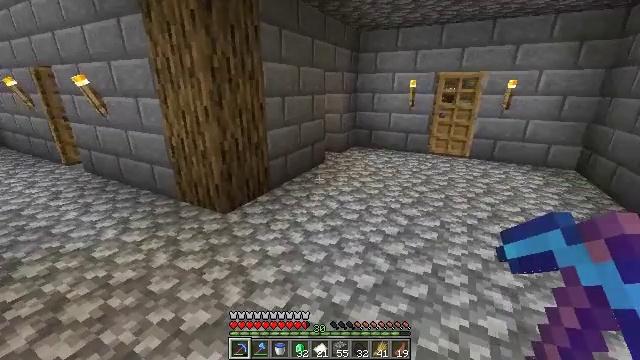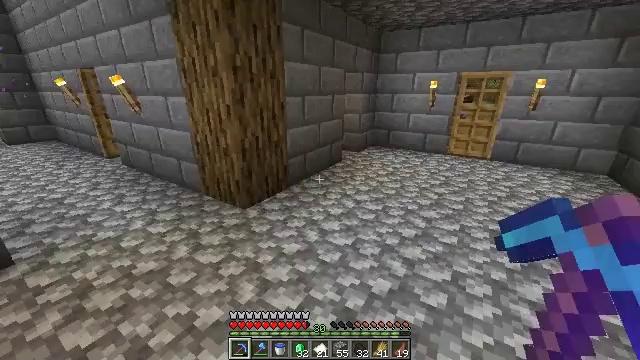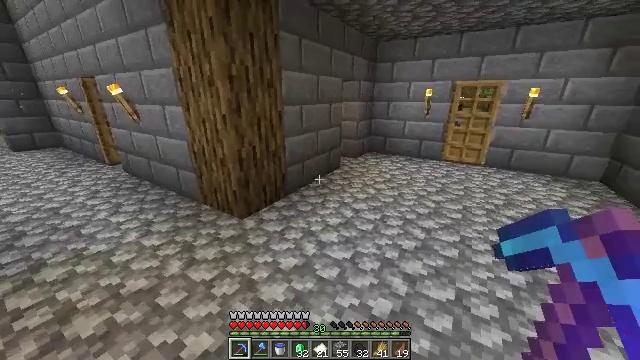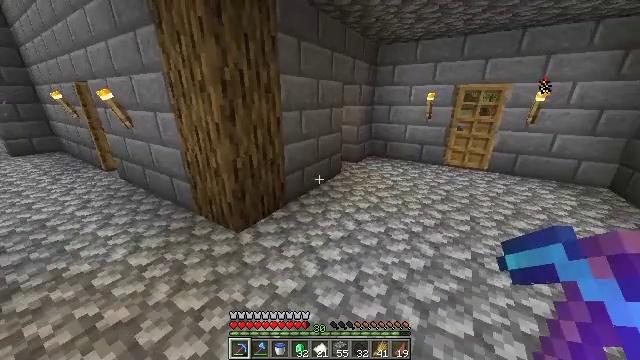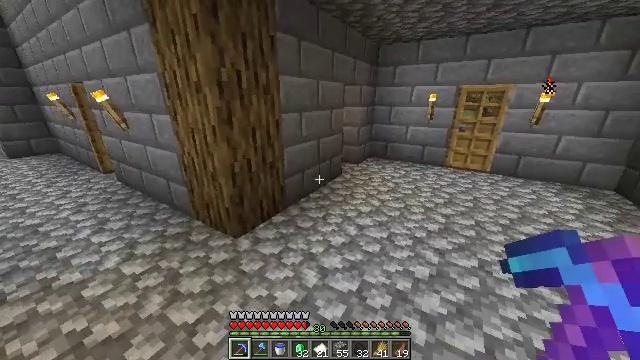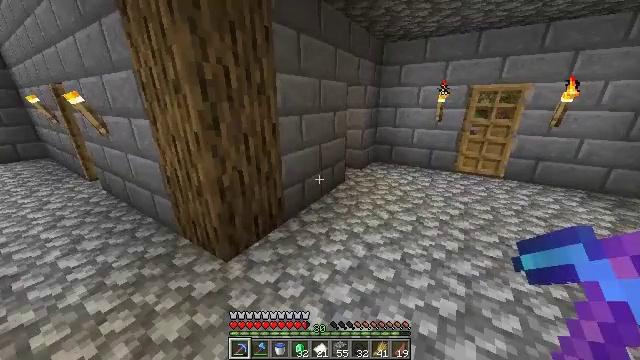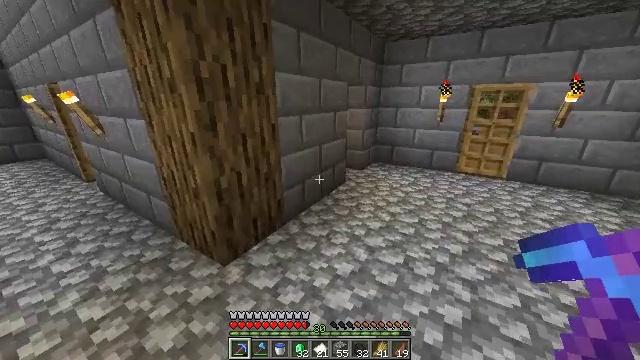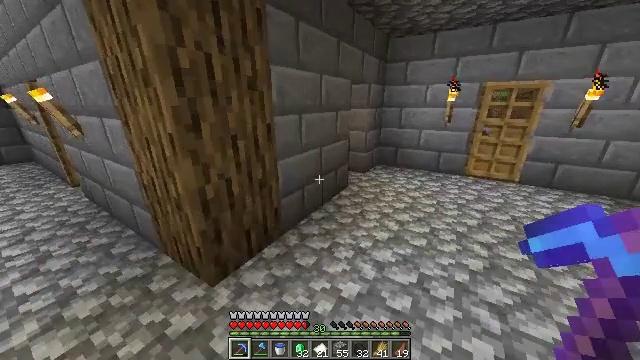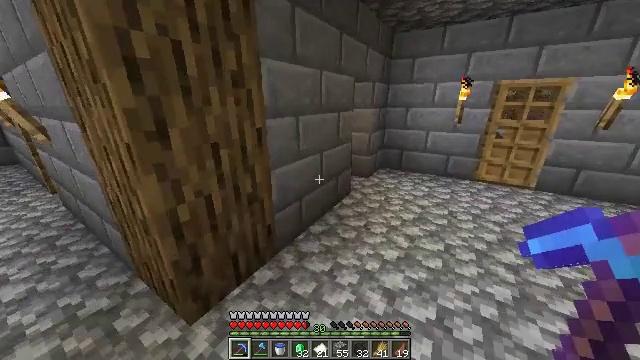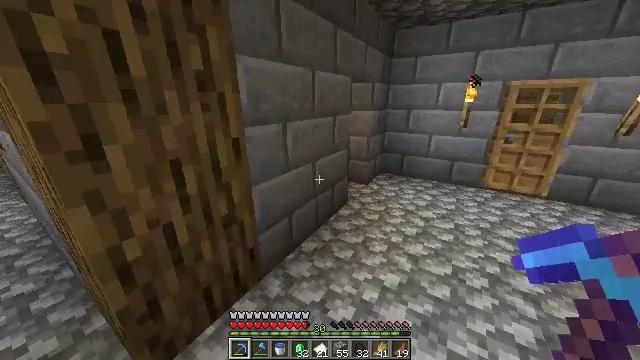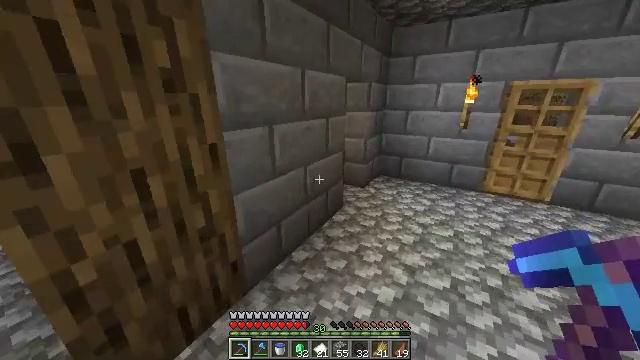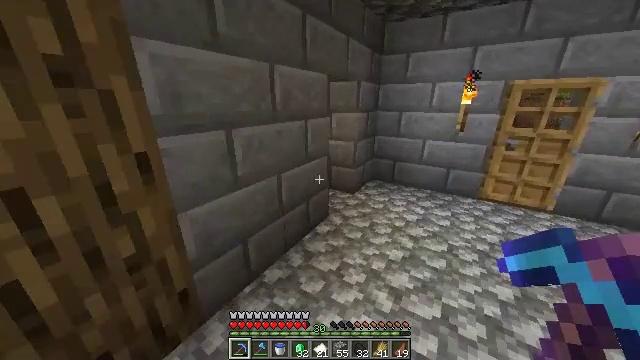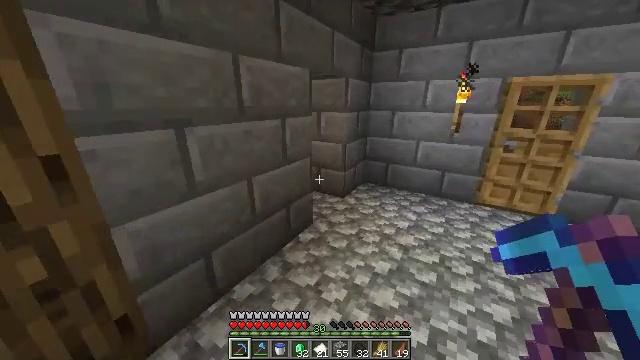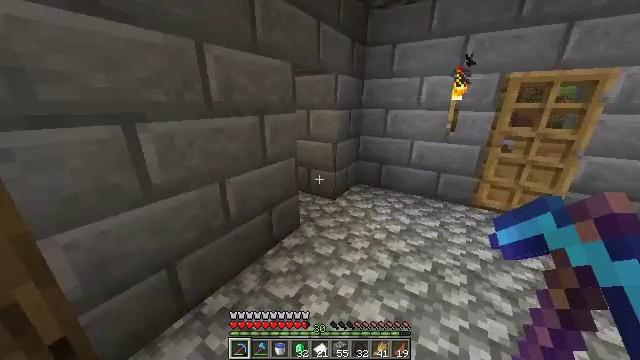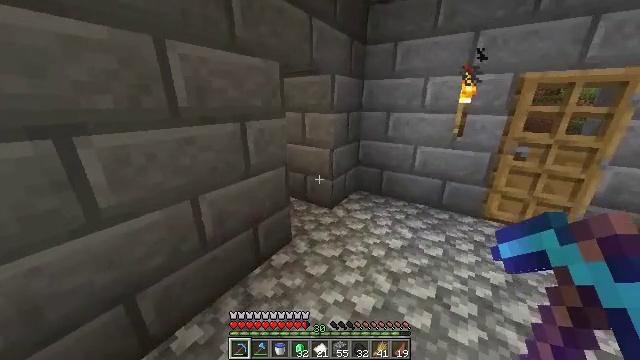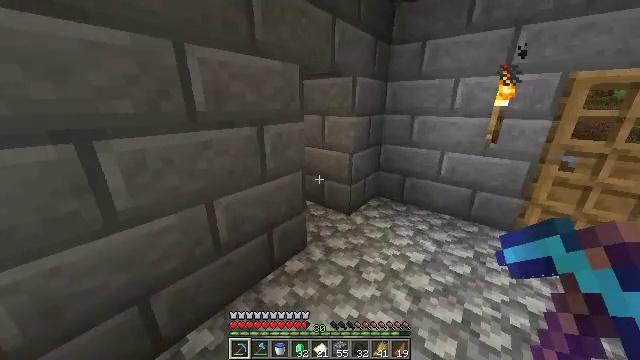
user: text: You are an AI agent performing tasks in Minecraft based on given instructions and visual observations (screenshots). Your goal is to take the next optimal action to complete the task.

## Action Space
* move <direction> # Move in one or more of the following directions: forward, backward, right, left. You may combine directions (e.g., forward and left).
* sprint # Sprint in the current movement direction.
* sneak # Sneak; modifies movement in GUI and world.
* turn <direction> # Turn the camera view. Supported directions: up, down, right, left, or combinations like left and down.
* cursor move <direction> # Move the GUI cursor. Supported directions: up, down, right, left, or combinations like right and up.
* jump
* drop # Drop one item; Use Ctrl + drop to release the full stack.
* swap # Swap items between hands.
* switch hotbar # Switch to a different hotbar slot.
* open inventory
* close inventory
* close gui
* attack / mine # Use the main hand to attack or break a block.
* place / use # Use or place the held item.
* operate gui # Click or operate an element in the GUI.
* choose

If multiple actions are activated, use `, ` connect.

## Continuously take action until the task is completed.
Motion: motion action
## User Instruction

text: Create iron nugget from iron ingot.
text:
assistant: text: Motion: move forward, sprint, turn left
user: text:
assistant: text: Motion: move forward, sprint
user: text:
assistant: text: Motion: move forward, sprint
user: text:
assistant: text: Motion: move forward, sprint
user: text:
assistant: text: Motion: move forward, sprint
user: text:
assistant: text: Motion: move forward, sprint
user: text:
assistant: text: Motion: move forward, sprint
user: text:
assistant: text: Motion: move forward, sprint
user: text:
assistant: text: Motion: move forward and move right, sprint
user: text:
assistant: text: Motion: move forward and move right, sprint
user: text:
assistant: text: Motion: move forward and move right, sprint
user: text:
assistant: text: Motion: move forward and move right, sprint
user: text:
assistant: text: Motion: move forward and move right, sprint
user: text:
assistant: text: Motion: move forward, sprint, turn left
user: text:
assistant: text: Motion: move forward, sprint, turn left
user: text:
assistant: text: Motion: move forward, sprint, turn left and down
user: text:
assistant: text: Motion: move forward, sprint, turn left and down
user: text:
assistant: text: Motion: move forward, sprint, turn left
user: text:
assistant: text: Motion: move forward, sprint
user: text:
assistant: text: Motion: move forward, sprint
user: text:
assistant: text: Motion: move forward, sprint
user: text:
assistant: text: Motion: move forward, sprint
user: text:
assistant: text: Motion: move forward, sprint
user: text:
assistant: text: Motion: move forward, sprint
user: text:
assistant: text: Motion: move forward, sprint
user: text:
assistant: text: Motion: move forward, sprint
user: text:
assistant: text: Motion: move forward, sprint
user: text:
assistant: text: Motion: move forward, sprint
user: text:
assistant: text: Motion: move forward and move left, sprint
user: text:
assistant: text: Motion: move forward and move left, sprint